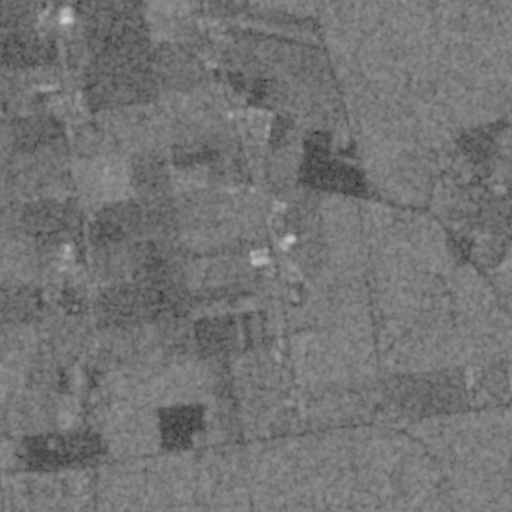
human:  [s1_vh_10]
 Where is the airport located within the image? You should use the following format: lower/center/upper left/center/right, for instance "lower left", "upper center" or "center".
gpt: The airport is located in the lower left of the image.
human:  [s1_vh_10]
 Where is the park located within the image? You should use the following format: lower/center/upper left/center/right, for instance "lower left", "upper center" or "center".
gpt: The park is located in the lower center of the image.
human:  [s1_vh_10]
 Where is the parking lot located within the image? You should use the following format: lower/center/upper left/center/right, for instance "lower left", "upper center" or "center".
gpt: The parking lot is located in the lower left of the image.
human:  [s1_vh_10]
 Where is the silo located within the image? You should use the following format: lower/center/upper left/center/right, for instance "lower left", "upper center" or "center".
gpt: The silo is located in the lower center of the image.
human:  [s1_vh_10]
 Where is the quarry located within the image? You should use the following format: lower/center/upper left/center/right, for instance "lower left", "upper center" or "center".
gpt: There is no quarry in the image.

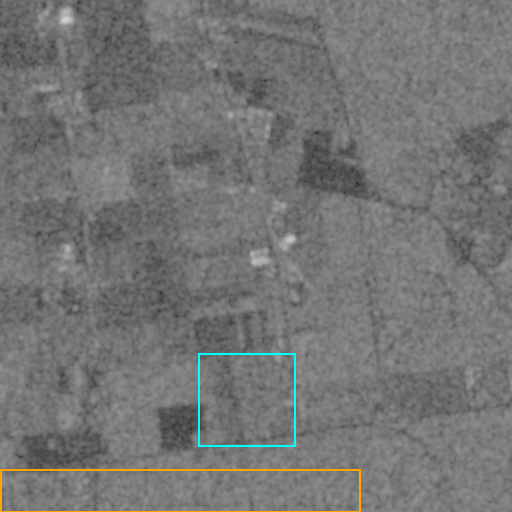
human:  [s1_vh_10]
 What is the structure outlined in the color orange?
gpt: The structure outlined in orange is an airport.
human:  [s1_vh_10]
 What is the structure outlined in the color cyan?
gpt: The structure outlined in cyan is a crop field.
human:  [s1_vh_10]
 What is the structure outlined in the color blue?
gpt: There is no blue outline.